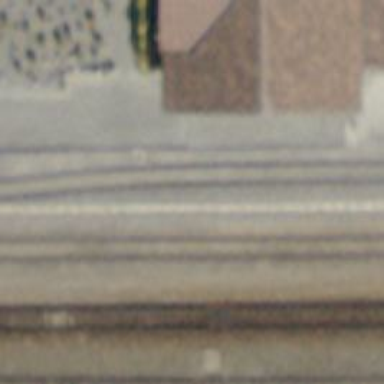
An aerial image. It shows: Narrow-gauge railway siding with electrified contact lines. It consists of one track.